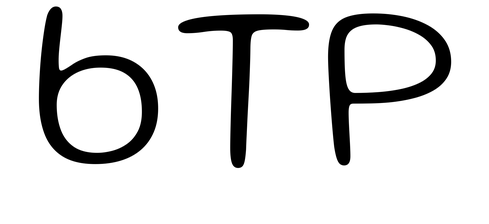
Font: Gluten_ExtraLight